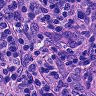
Metastatic tissue present: yes